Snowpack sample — Buffalo Mountain, Silverthorne, Colorado, USA (1/25/25, 10:11 AM MST)
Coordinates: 39.6222, -106.1139
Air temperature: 22 °F
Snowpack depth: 110 cm
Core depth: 30 cm
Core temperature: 42.8 °F
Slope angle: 12°, slope face: 102°
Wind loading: high
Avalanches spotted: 0
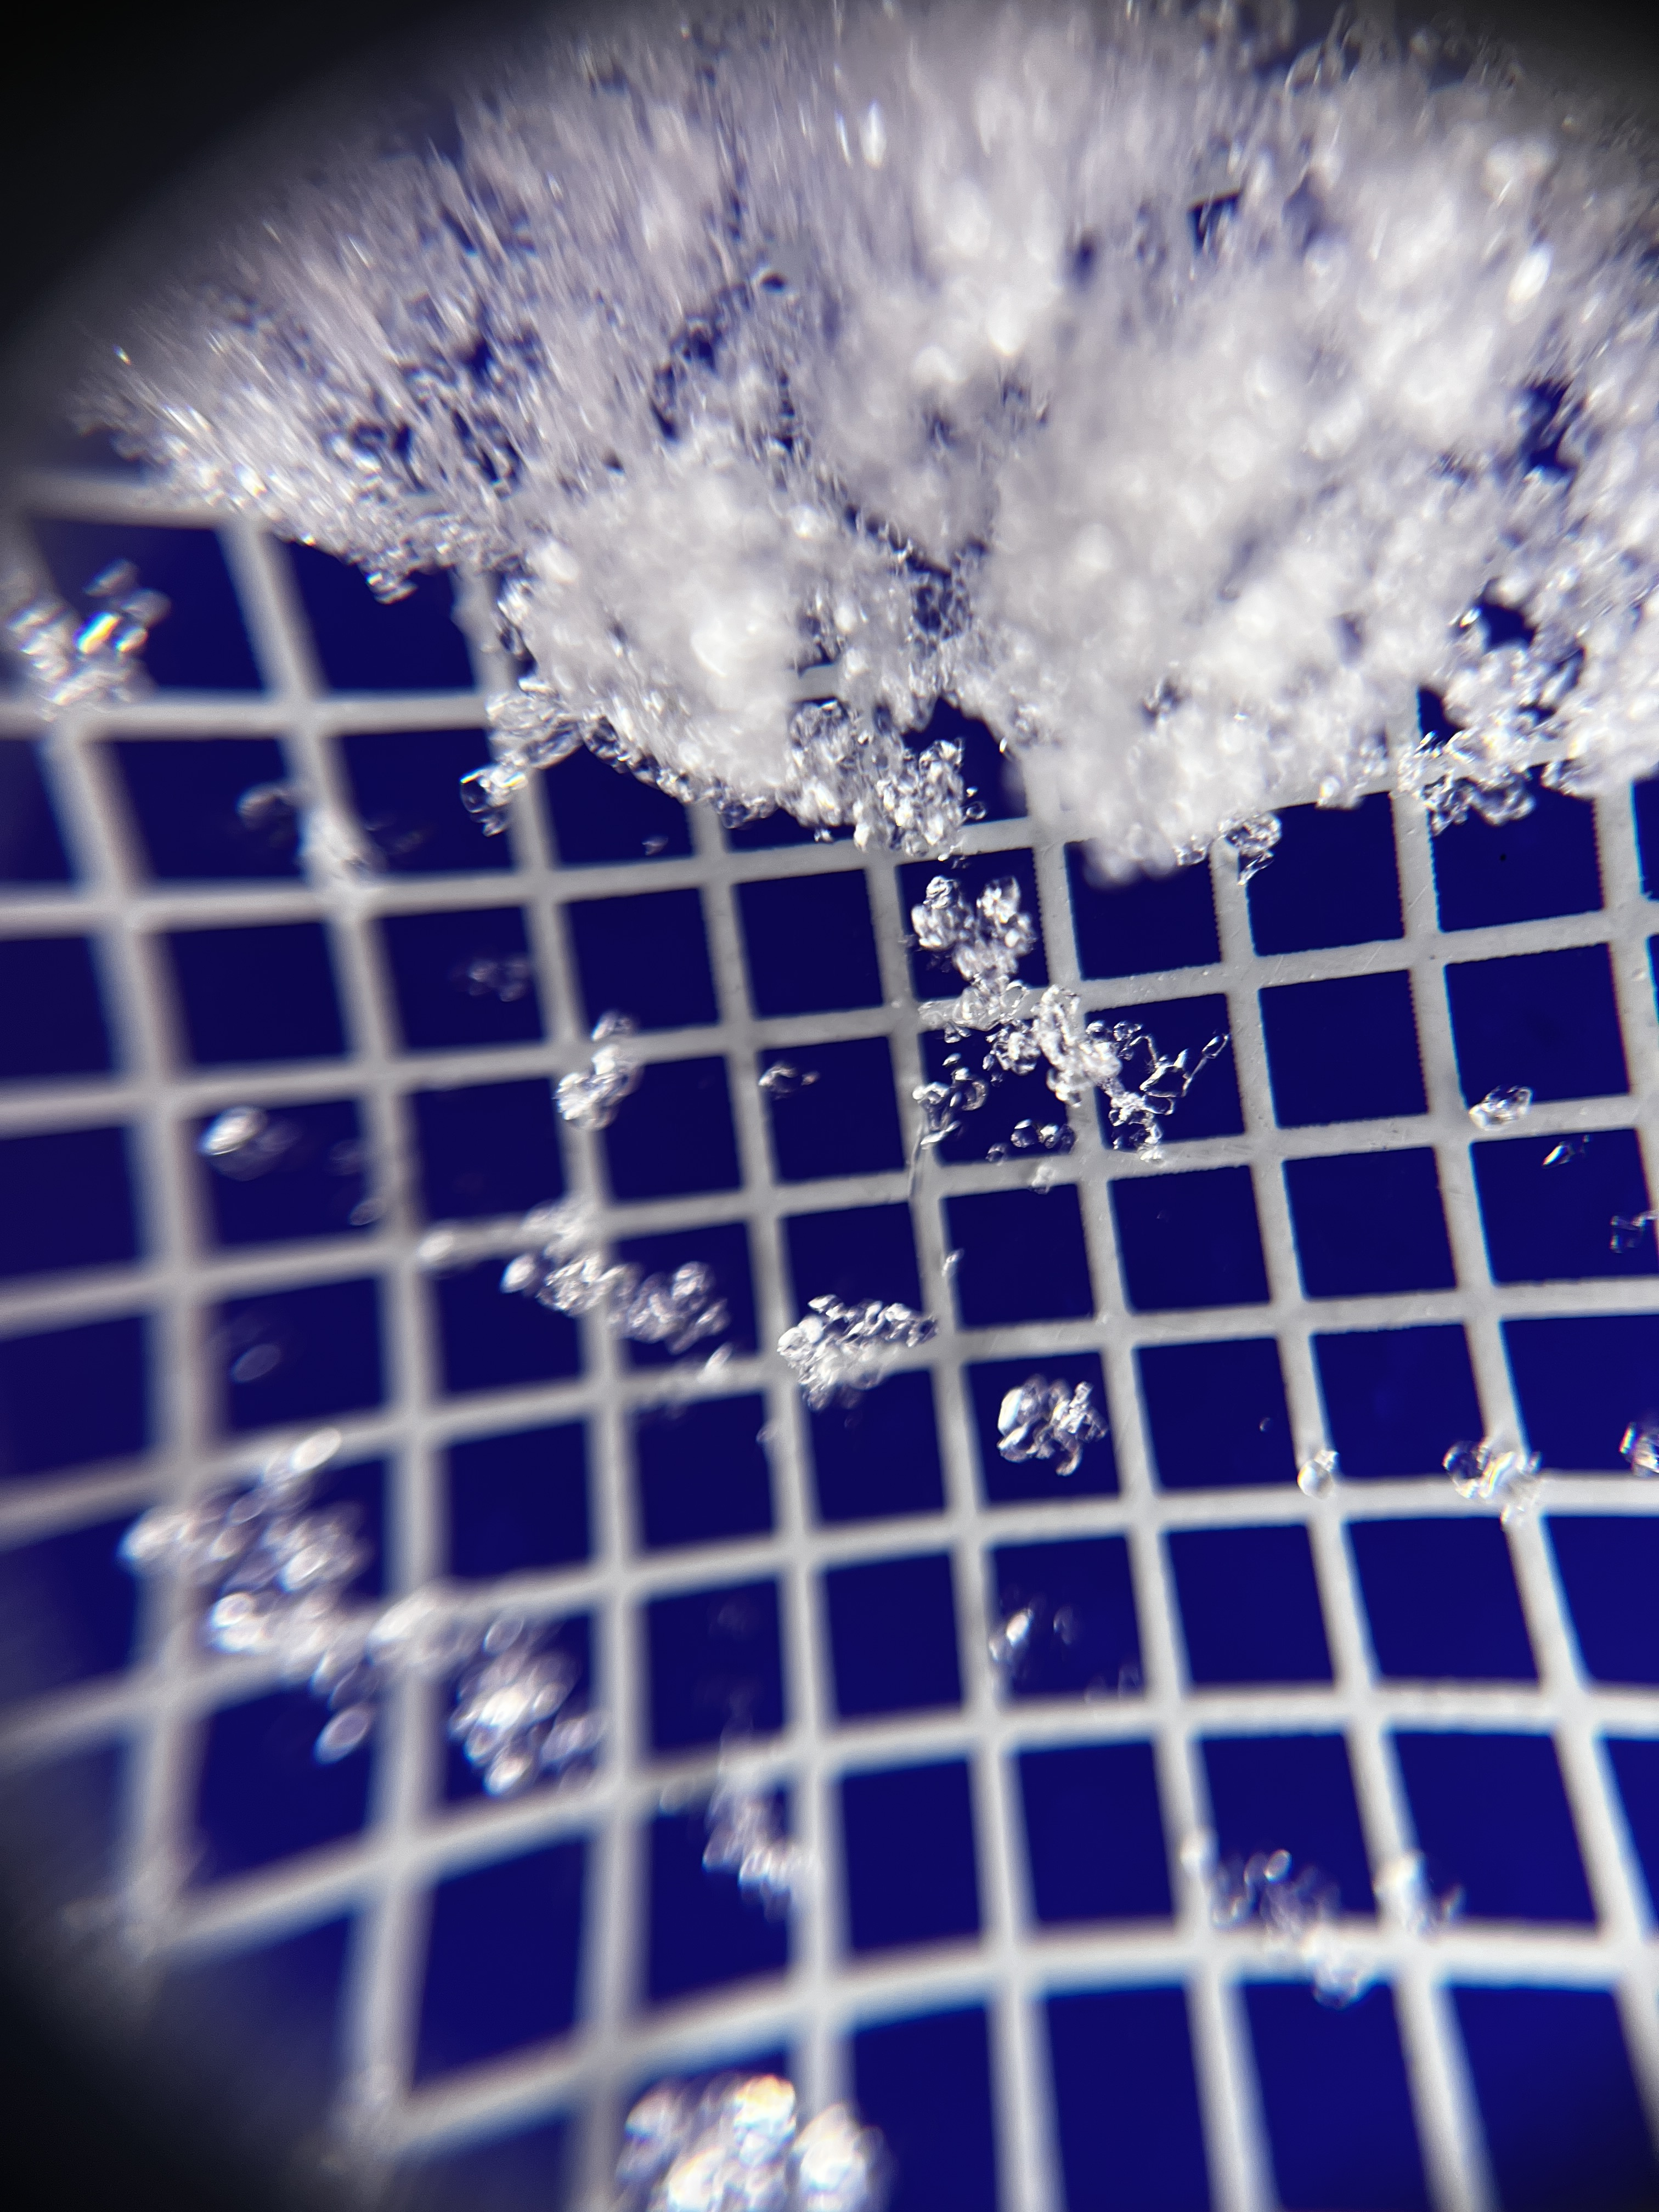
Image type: magnified_profile
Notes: No avalanches nearby, collected on the outskirts of a fire break 15 meters from the treeline, on way to Buffalo and Red Mountain